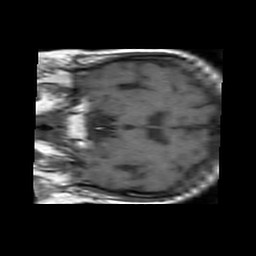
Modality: T1w
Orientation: coronal
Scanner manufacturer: siemens
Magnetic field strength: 1.5 T
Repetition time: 0.537 s
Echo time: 0.012 s